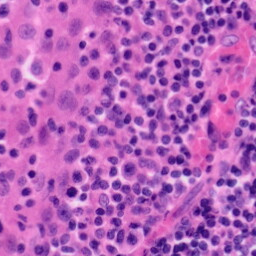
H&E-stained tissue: Tonsil